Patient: sex F, age 52
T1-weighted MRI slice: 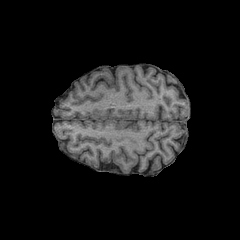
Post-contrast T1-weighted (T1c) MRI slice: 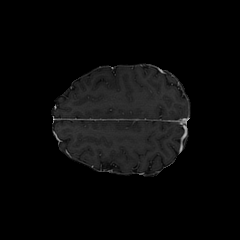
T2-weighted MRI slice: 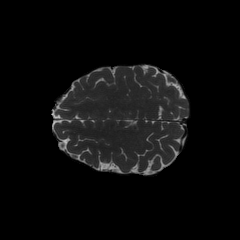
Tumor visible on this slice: no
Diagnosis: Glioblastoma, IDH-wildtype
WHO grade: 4